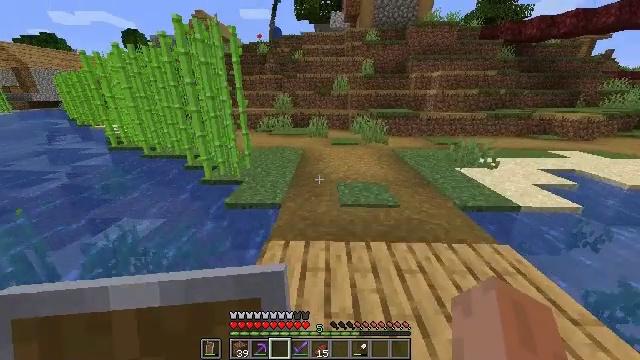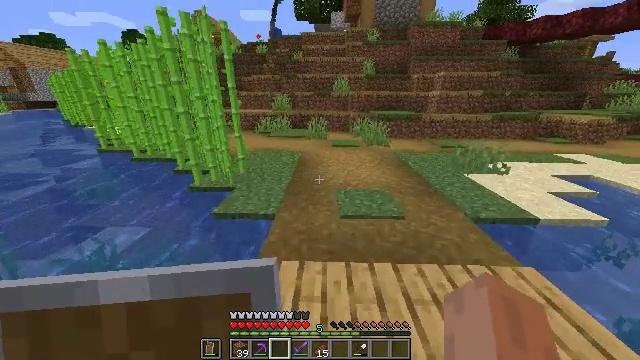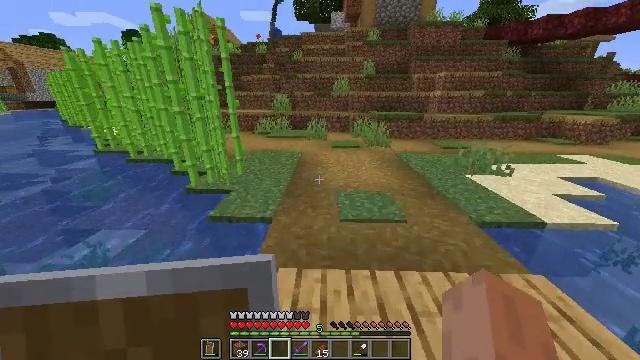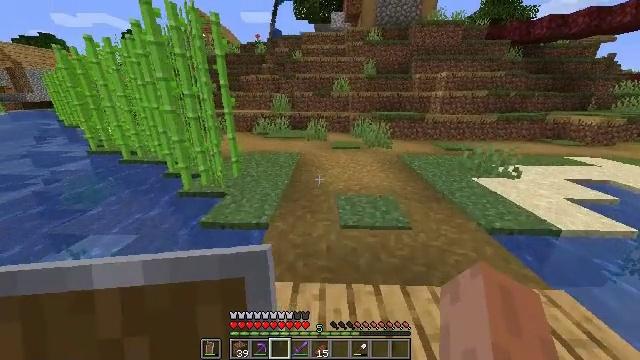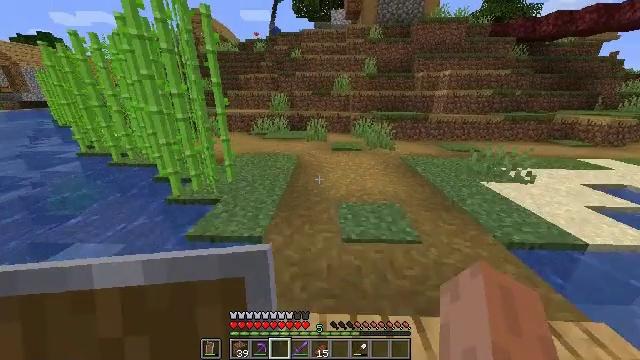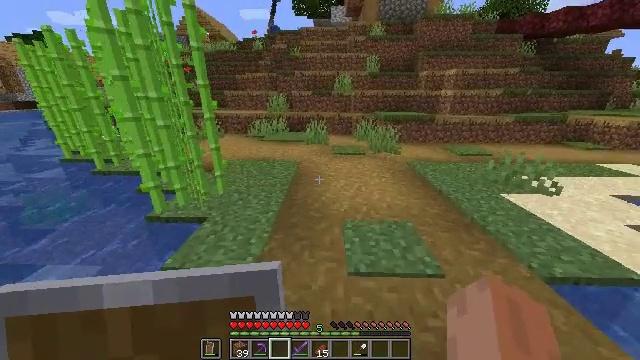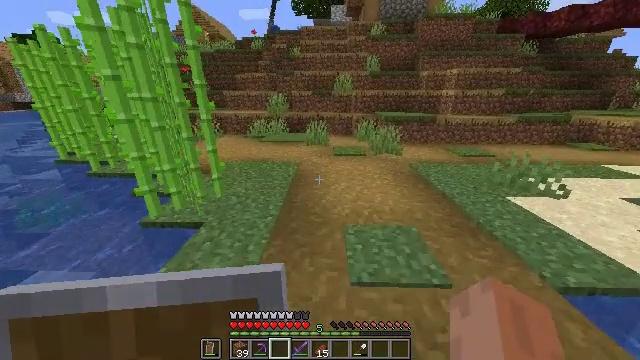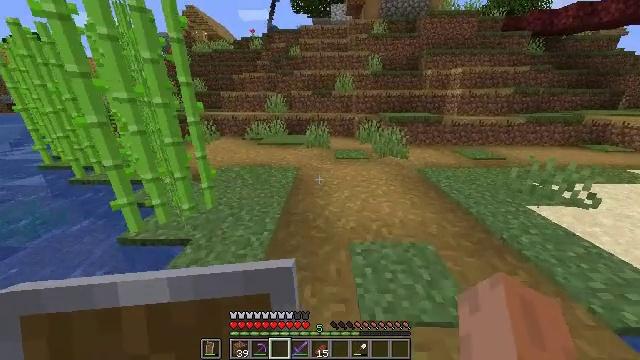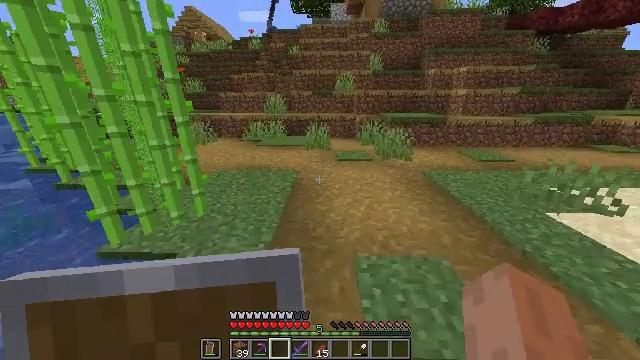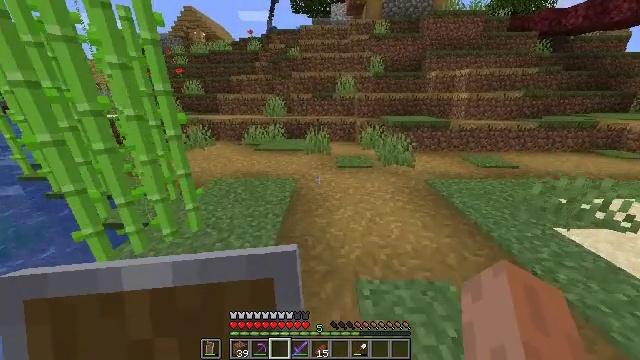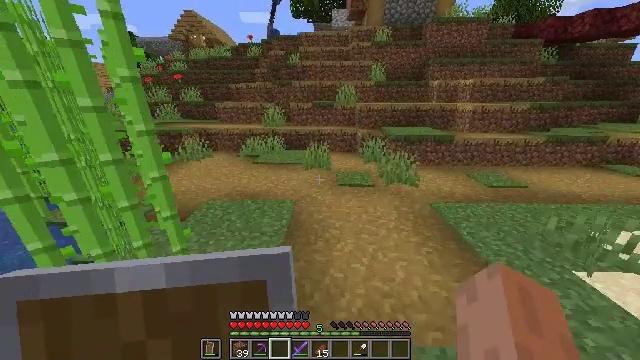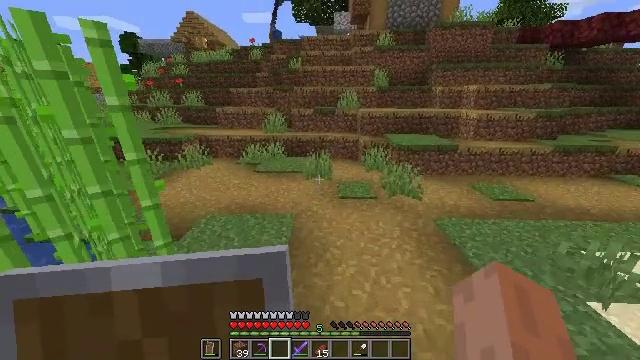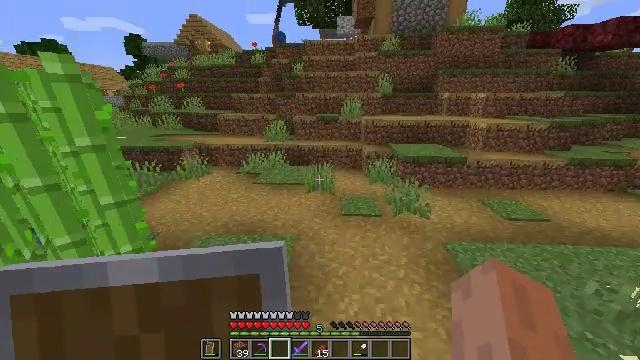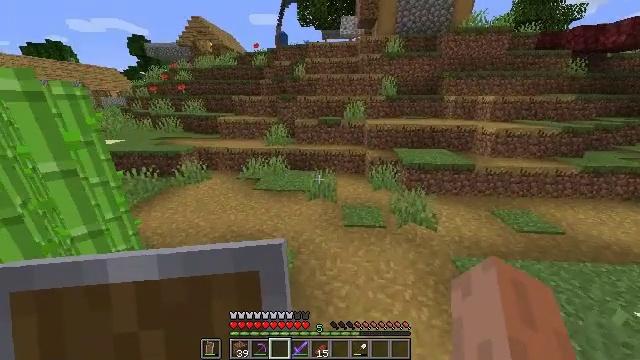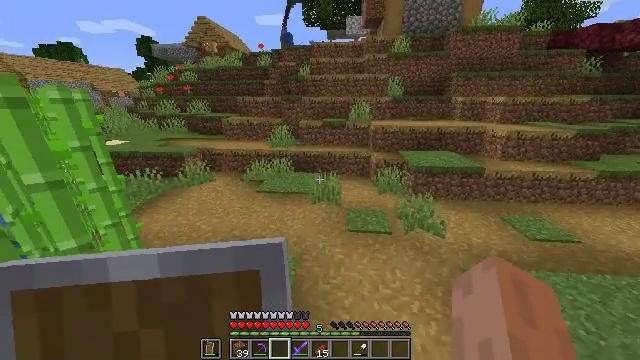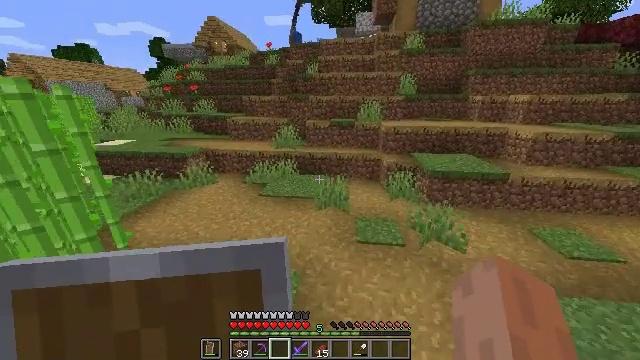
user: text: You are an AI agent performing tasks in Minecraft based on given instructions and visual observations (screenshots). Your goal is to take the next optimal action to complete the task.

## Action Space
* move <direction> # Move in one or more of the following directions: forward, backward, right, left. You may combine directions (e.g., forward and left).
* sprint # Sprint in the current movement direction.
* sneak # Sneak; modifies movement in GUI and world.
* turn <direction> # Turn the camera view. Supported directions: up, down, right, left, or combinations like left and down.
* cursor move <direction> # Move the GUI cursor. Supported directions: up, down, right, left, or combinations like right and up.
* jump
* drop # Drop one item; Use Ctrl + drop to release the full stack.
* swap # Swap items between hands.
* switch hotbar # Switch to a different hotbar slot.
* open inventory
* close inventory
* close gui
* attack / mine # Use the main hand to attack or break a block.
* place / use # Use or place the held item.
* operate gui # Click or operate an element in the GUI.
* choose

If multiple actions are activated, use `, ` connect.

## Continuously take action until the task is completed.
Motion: motion action
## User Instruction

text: Collect the observer.
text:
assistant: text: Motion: move forward
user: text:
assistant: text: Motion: move forward
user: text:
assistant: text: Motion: move forward
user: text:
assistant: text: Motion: move forward
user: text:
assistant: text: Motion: move forward
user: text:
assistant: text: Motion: move forward
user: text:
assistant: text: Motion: move forward
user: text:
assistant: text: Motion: move forward
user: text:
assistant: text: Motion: move forward, jump
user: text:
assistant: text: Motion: move forward, jump
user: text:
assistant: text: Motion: move forward, jump
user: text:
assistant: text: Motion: move forward, jump
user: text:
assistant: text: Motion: move forward, jump
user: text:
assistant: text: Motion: move forward, turn left, jump
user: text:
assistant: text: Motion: move forward, turn left
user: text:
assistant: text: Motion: move forward, turn left
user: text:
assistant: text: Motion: move forward, turn left
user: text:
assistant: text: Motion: move forward, turn left
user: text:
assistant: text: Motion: move forward, turn left
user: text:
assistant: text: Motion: move forward, turn left
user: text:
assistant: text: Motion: move forward, turn left
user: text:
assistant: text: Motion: move forward, turn left
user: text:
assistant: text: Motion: move forward, turn left
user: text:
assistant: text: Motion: move forward, turn left
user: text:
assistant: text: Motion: move forward, turn left
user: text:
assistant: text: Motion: move forward, turn left
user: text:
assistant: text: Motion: move forward
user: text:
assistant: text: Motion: move forward
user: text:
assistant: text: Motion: move forward
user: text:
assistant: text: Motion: move forward